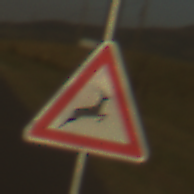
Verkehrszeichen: WildwechselLinks
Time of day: SunriseSunset
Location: Outdoor (RoadRail)
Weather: Clear
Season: NotSpecified
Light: Natural